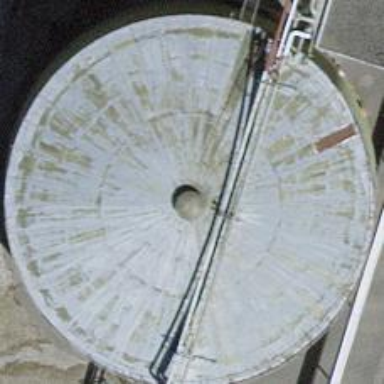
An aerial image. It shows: Building with storage tank.